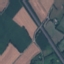
Label: Highway